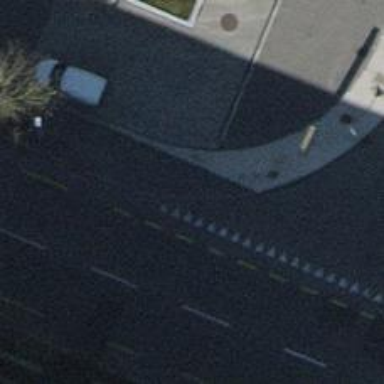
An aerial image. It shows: Kerb barrier.